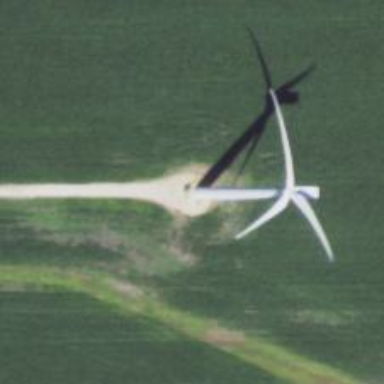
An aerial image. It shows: Wind generator powered by horizontal axis wind turbine.